Question: I want to draw a simple graph like this in android. Can it be drawn without the help of any external jar. Please give some solution.I have searched a lot but unable to get any information on this.Actually this is a bell curve, and every where i got an equation i.e the Gaussian equation, but i exactly don't know how to use it(get the X and Y coordinates from it).Please help.

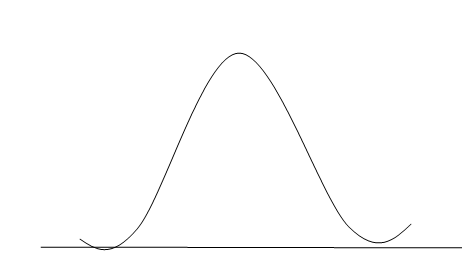
Answer: Here's a project developed by developers to display different charts in android...
<URL>
<URL>
The below link will also help you.See the last answer posted by
<URL>